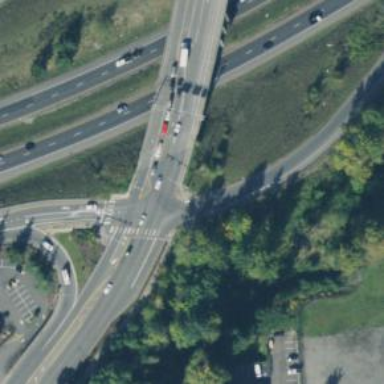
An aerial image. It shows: Primary highway bridge.